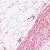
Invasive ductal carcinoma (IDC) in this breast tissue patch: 0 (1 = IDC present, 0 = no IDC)